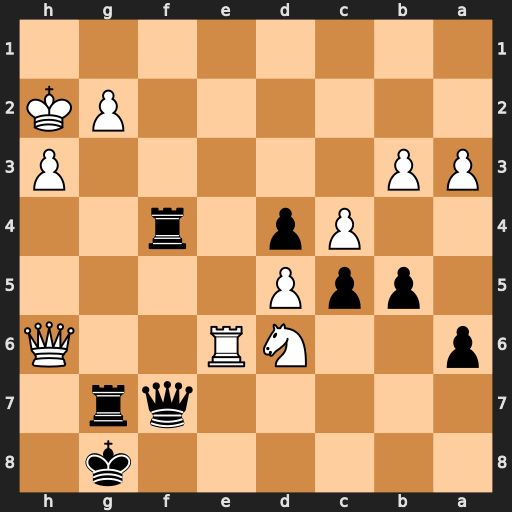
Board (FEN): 6k1/5qr1/p2NR2Q/1ppP4/2Pp1r2/PP5P/6PK/8
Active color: b
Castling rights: -
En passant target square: -
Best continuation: Rf2 Re8+ Qxe8